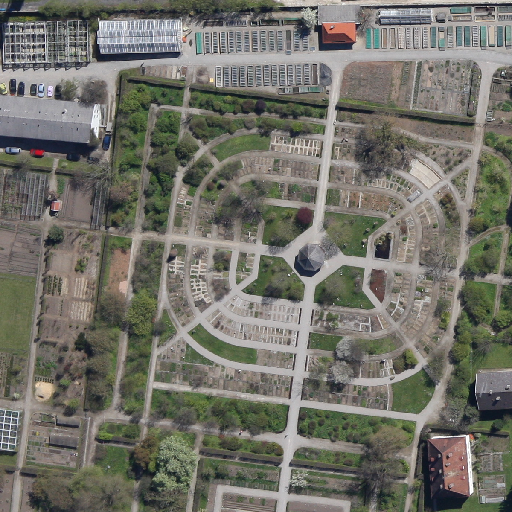
Referring expression: light-duty vehicle